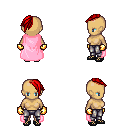
a pixel art fantasy rpg character, female body template, human, tanned skin, pink cape, metal pants, red long mohawk hairstyle, gold gloves, ghillies, four views (front, back, left, right), 2x2 character sprite sheet, small pixel art, hard edges, no anti-aliasing